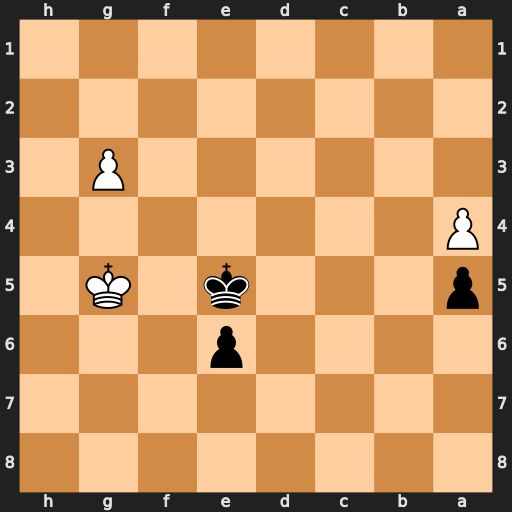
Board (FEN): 8/8/4p3/p3k1K1/P7/6P1/8/8
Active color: b
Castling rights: -
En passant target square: -
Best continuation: Kd4 Kg4 e5 Kf3 Kd3